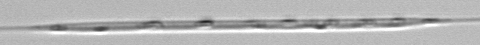
Label: Rhizosolenia